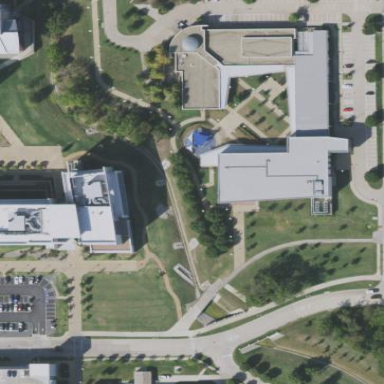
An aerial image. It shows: View of university building.